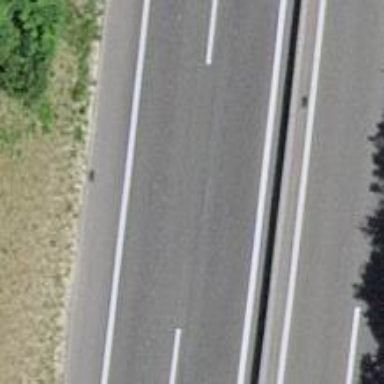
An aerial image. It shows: Asphalt motorway.